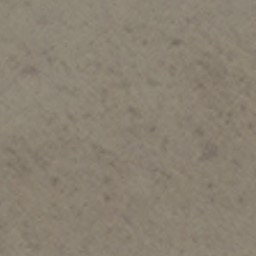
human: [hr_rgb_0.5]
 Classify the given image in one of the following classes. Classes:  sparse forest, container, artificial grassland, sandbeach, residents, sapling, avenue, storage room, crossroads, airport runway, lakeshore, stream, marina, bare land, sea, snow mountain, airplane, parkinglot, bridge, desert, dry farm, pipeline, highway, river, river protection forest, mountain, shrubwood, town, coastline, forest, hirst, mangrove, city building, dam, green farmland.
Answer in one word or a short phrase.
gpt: bare land